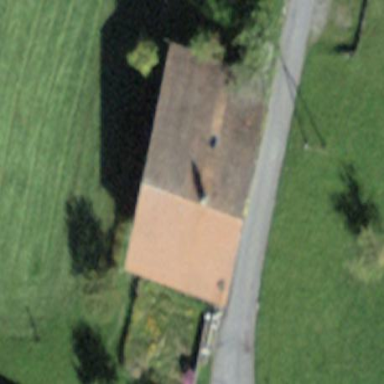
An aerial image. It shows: Farm building.